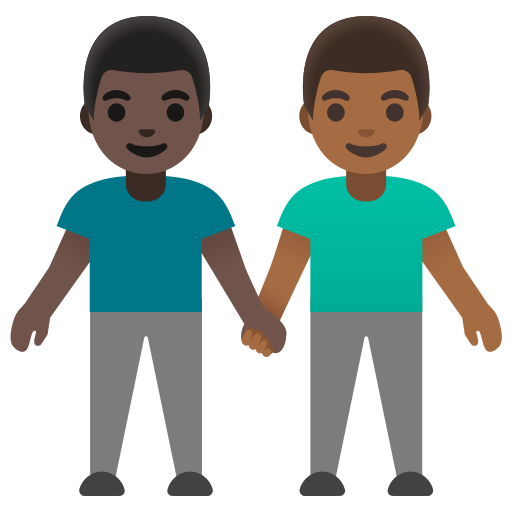
Emoji: 👨🏿‍🤝‍👨🏾